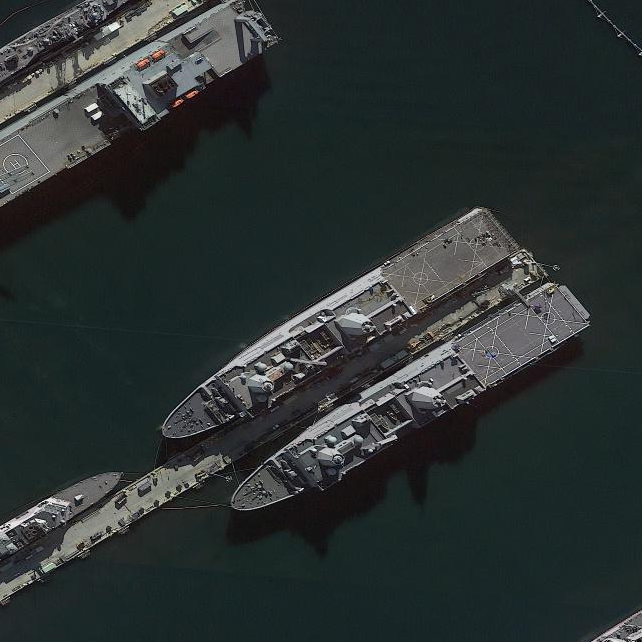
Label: combat